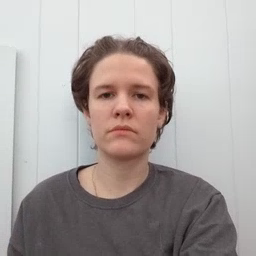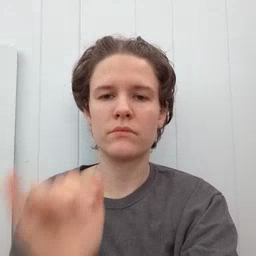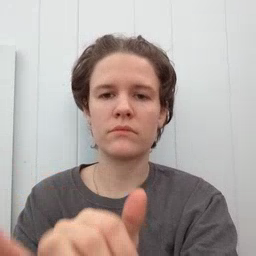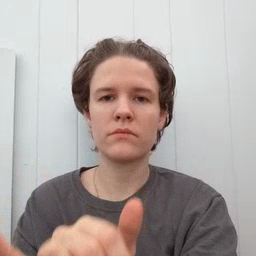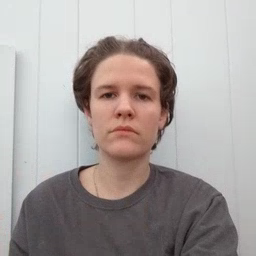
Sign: stay